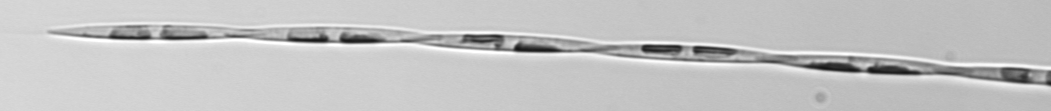
Label: Pseudo-nitzschia